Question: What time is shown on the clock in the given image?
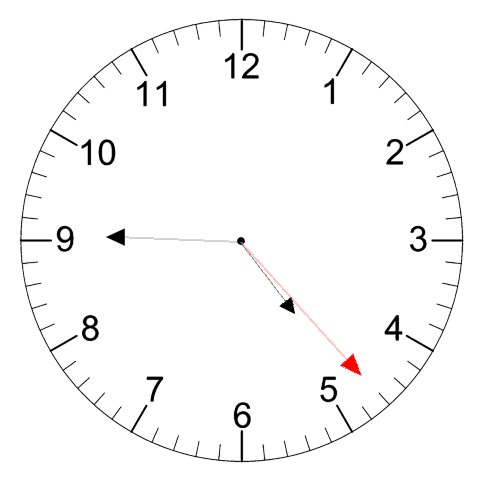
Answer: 04:45:23